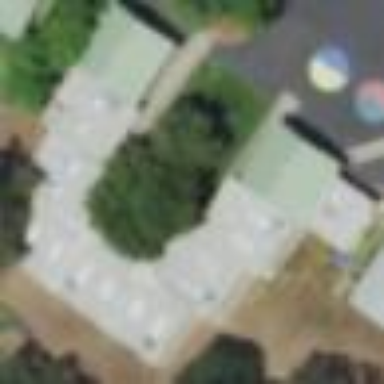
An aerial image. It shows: School building.